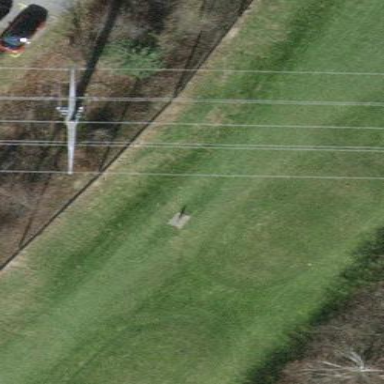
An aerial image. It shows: Golf tee on grass surface.